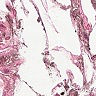
Metastatic tissue present: no